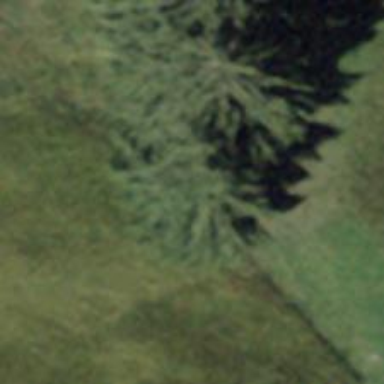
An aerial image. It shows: Row of trees in natural setting.